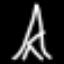
Label: The Eiffel Tower